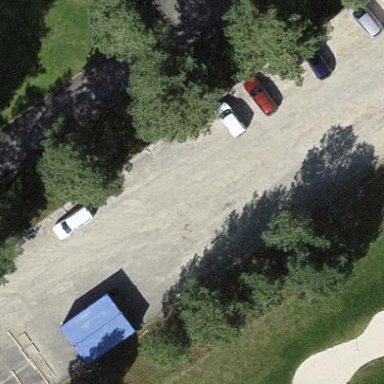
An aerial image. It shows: Parking area with asphalt surface.